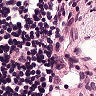
Metastatic tissue present: no